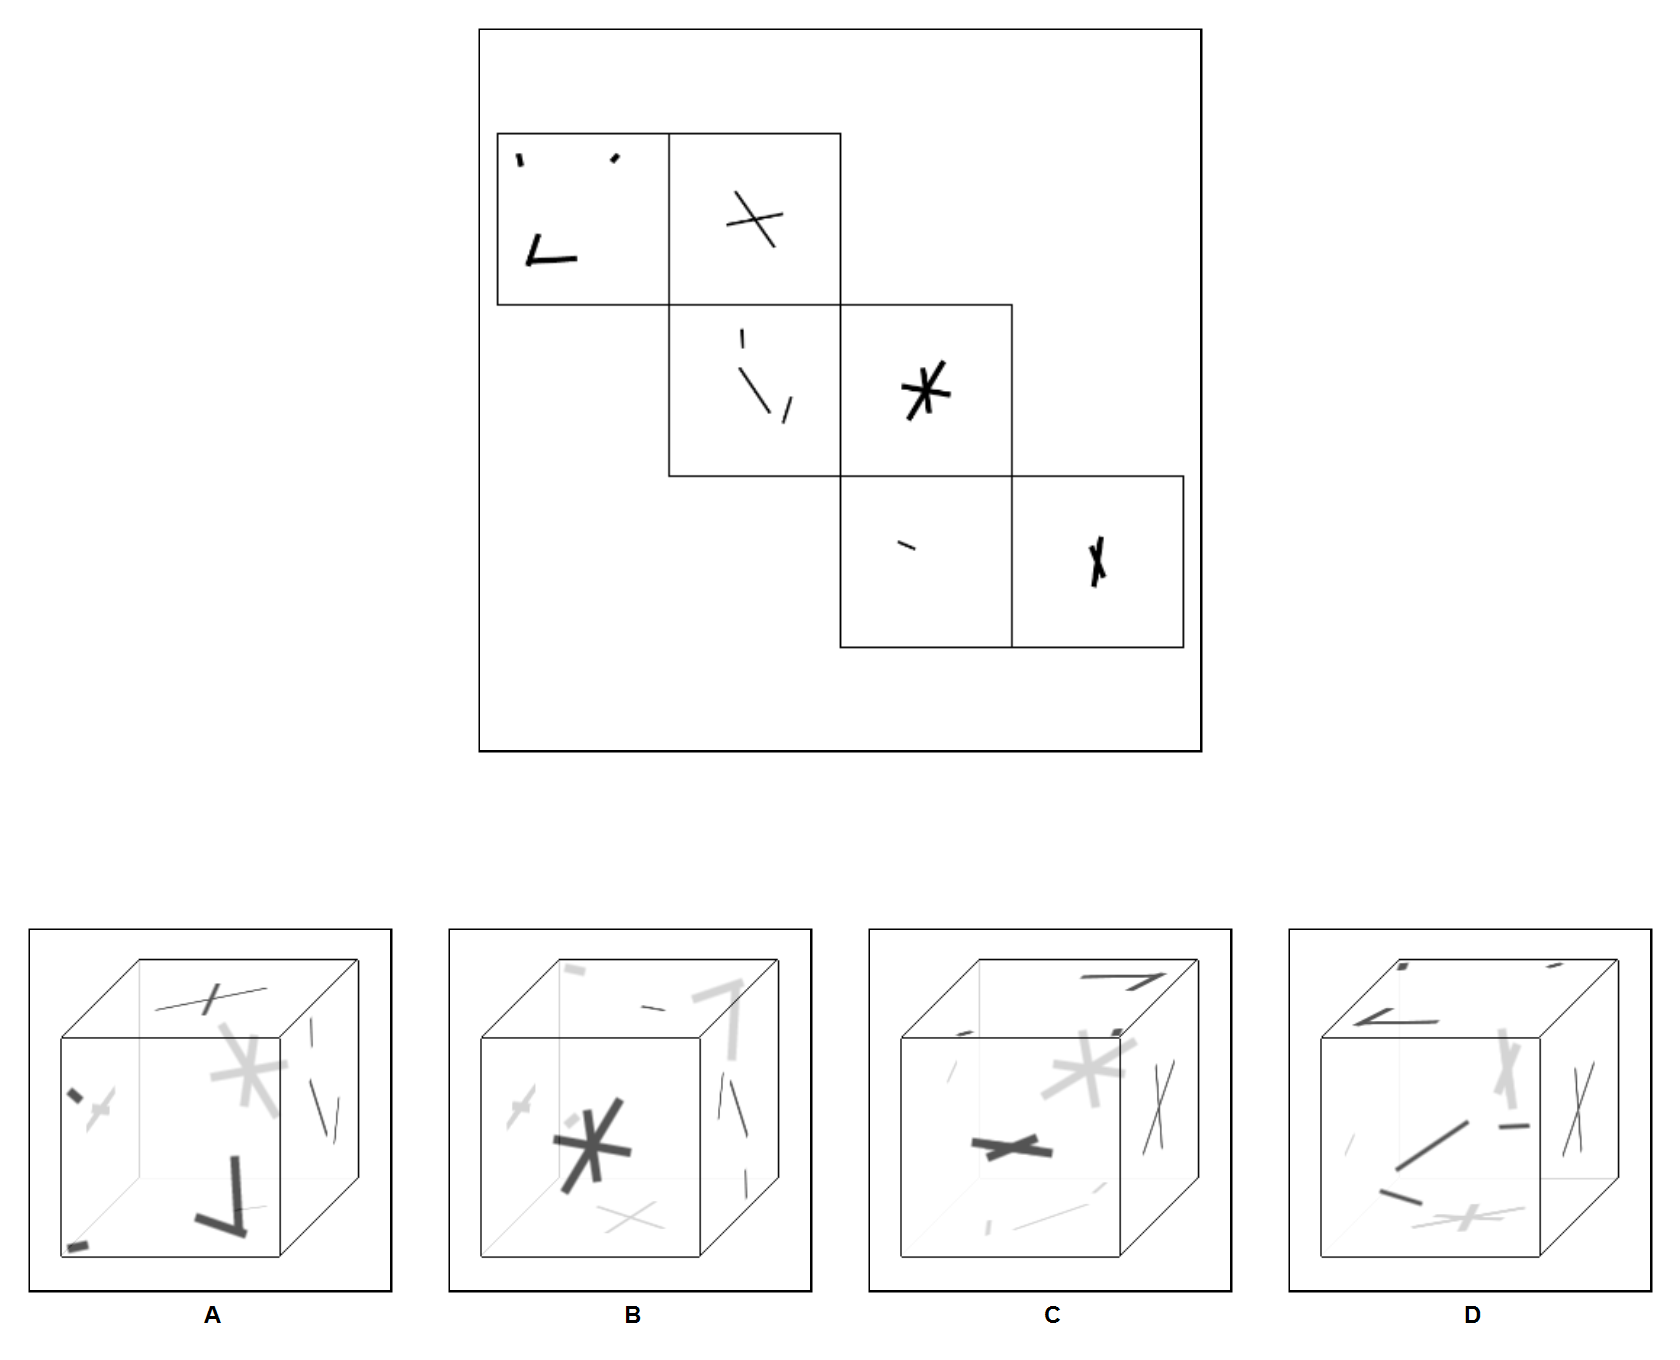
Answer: C